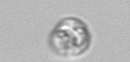
Label: Amoeba